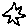
Label: star